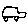
Label: car